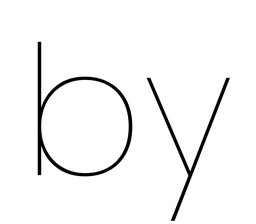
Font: Poppins-Thin